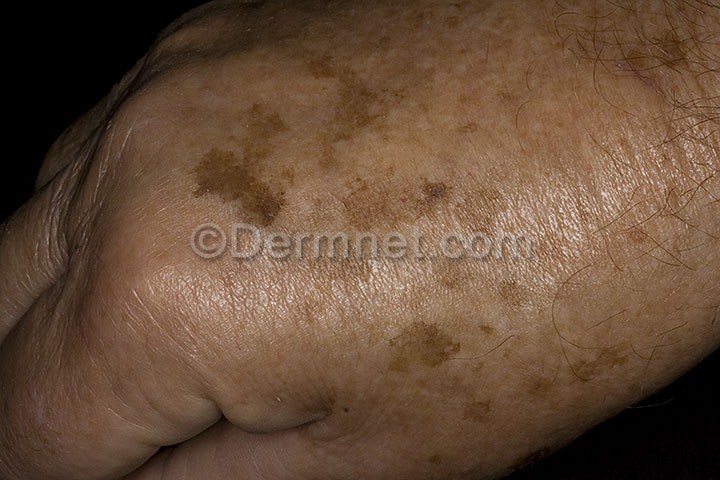
Disease: Light Diseases and Disorders of Pigmentation